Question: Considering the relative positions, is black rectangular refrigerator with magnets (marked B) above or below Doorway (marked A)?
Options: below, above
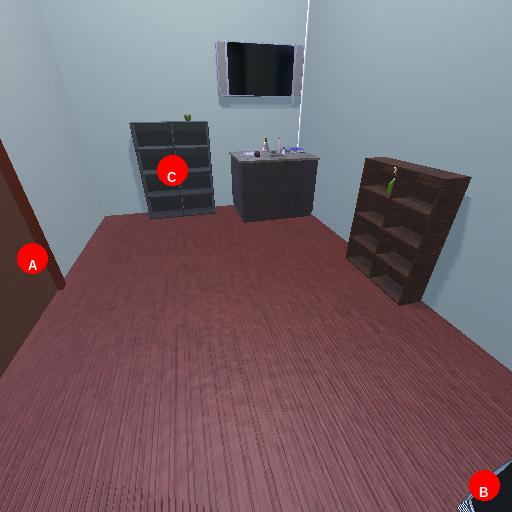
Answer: below